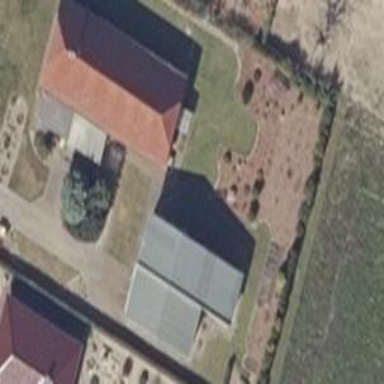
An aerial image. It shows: Building.